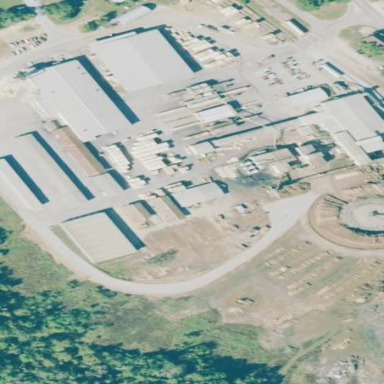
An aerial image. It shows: Industrial area that houses sawmill.